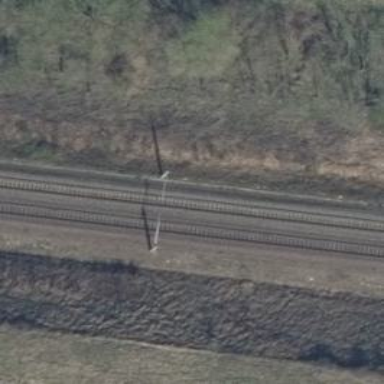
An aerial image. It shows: Railway track with contact line for electrification.